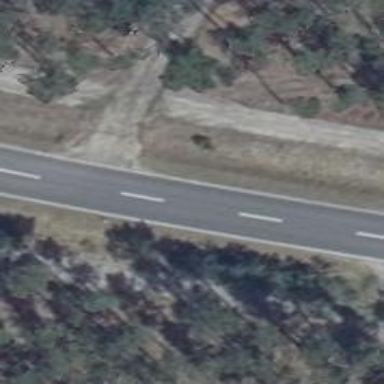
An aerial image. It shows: Secondary road with asphalt surface.